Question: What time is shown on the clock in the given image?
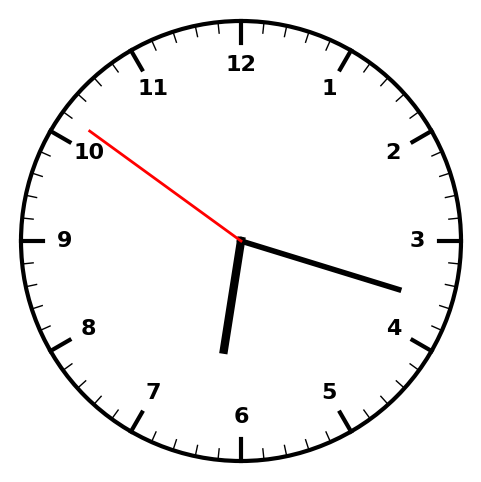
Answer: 06:17:51